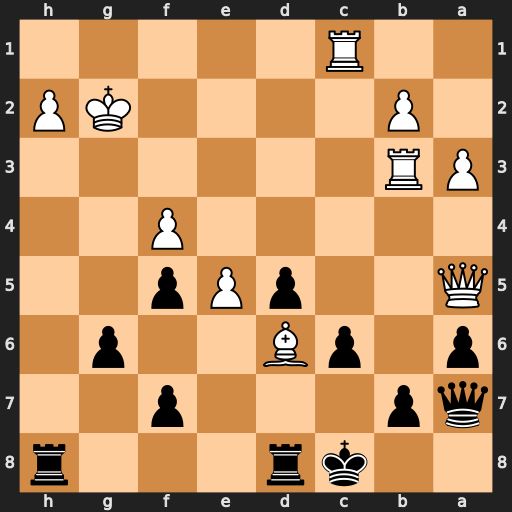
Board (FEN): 2kr3r/qp3p2/p1pB2p1/Q2pPp2/5P2/PR6/1P4KP/2R5
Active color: b
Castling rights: -
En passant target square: -
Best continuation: Rxh2+ Kxh2 Qf2+ Kh1 Rh8+ Rh3 Rxh3#